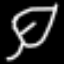
Label: leaf